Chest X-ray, PA view. Patient: 32 years old, sex F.
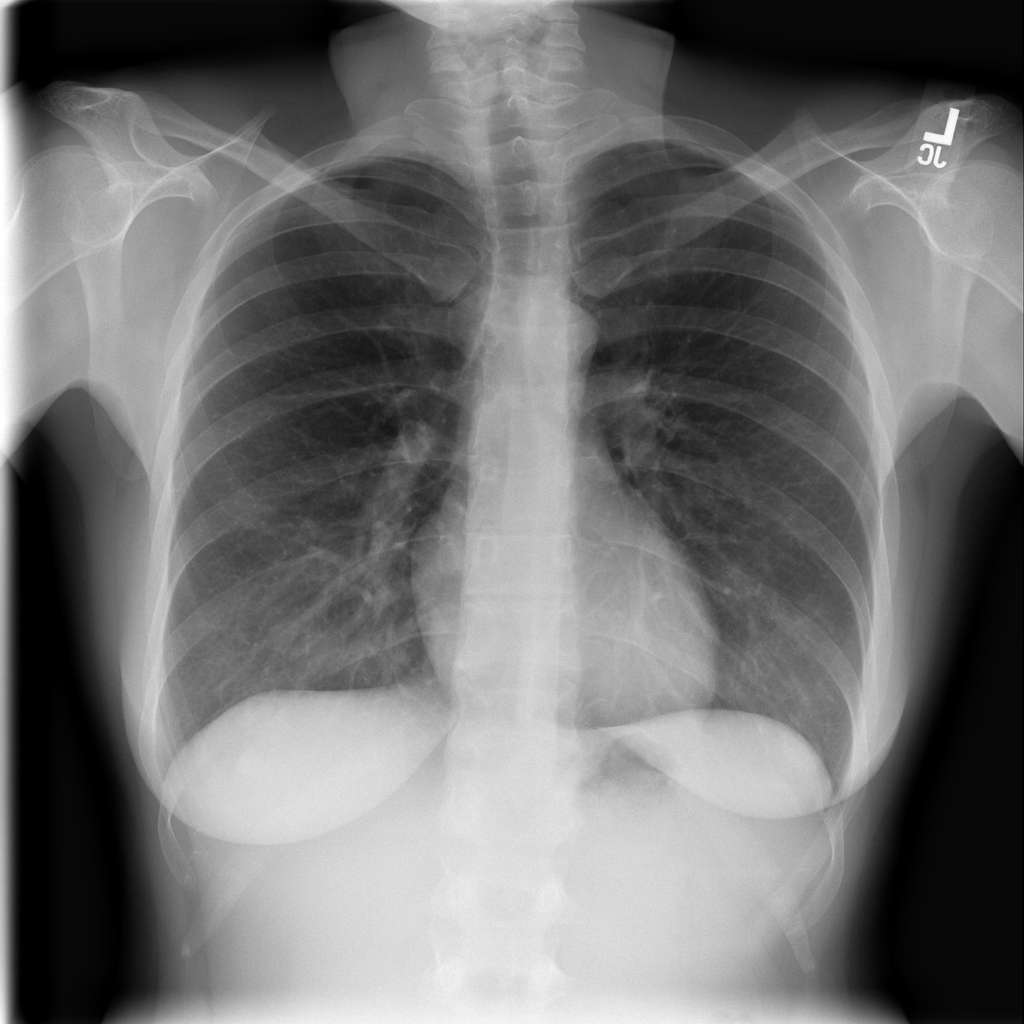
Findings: No Finding